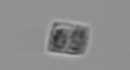
Label: Bacillariophyceae_morphotype1